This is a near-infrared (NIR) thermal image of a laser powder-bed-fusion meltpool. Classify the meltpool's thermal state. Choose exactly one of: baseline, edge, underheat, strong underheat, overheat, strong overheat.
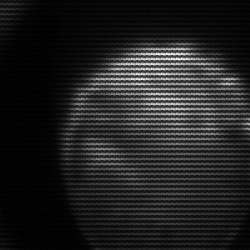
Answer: edge